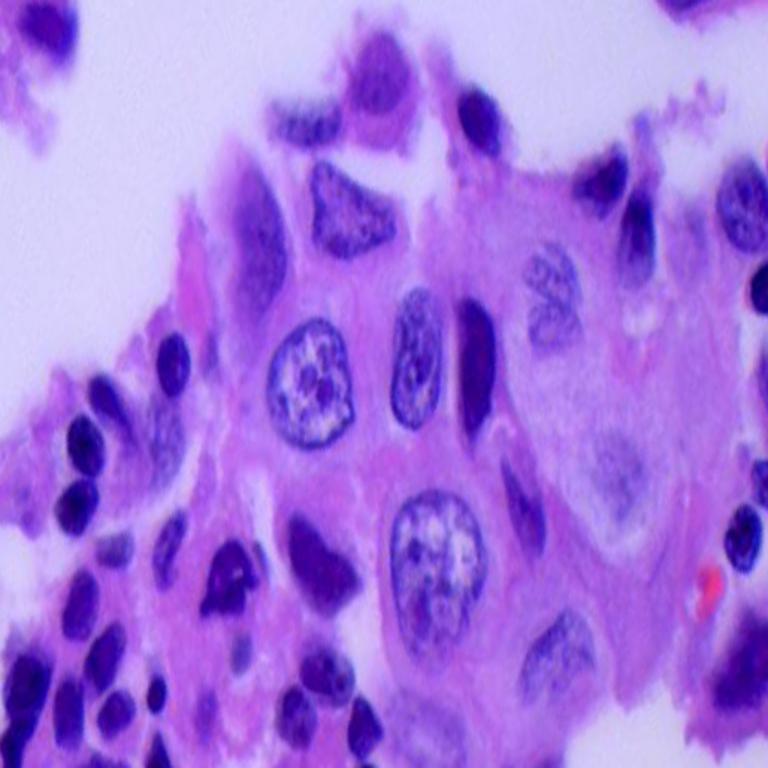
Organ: lung
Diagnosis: adenocarcinomas